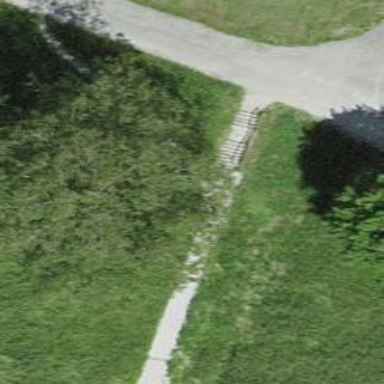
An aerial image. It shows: Steps with fine gravel surface.